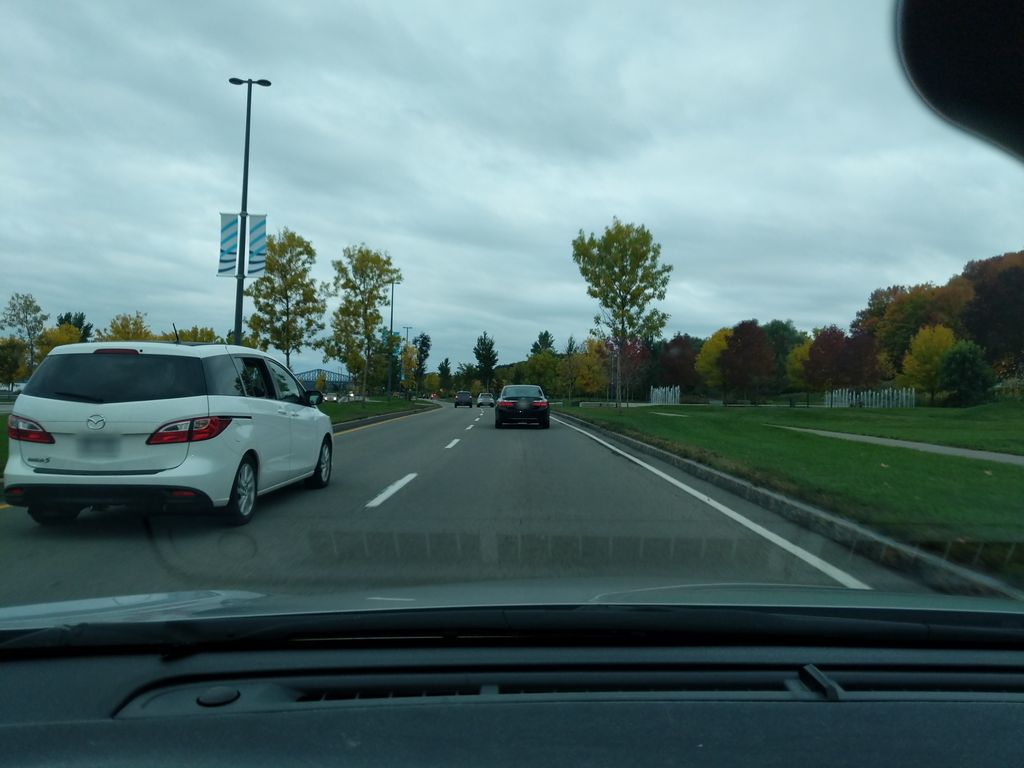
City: quebec_city